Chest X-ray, PA view. Patient: 36 years old, sex F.
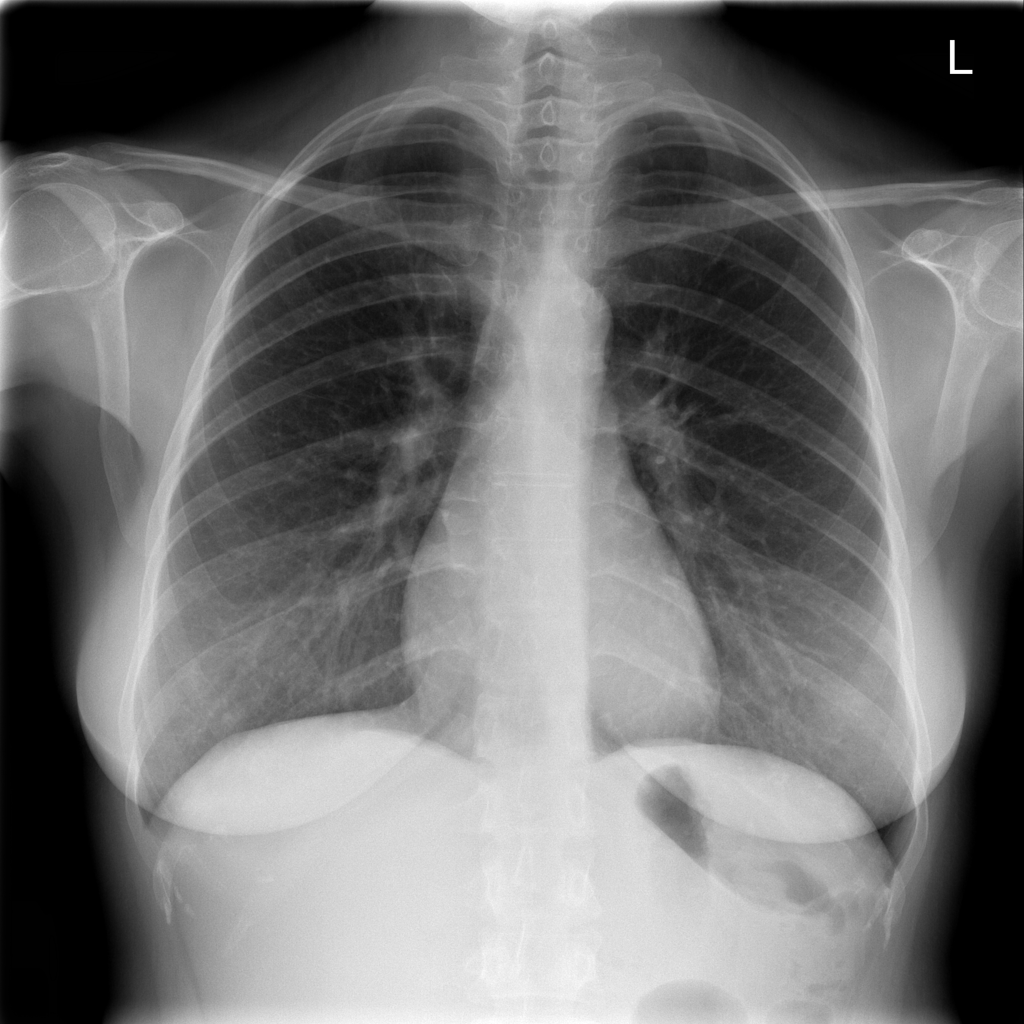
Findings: No Finding